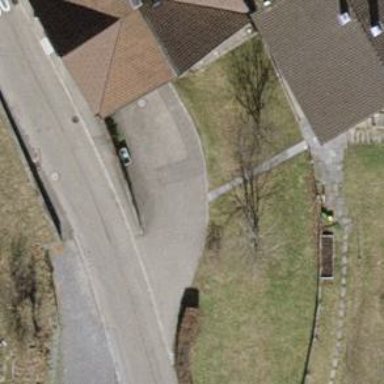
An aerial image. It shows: Set of steps on the road.